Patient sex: M
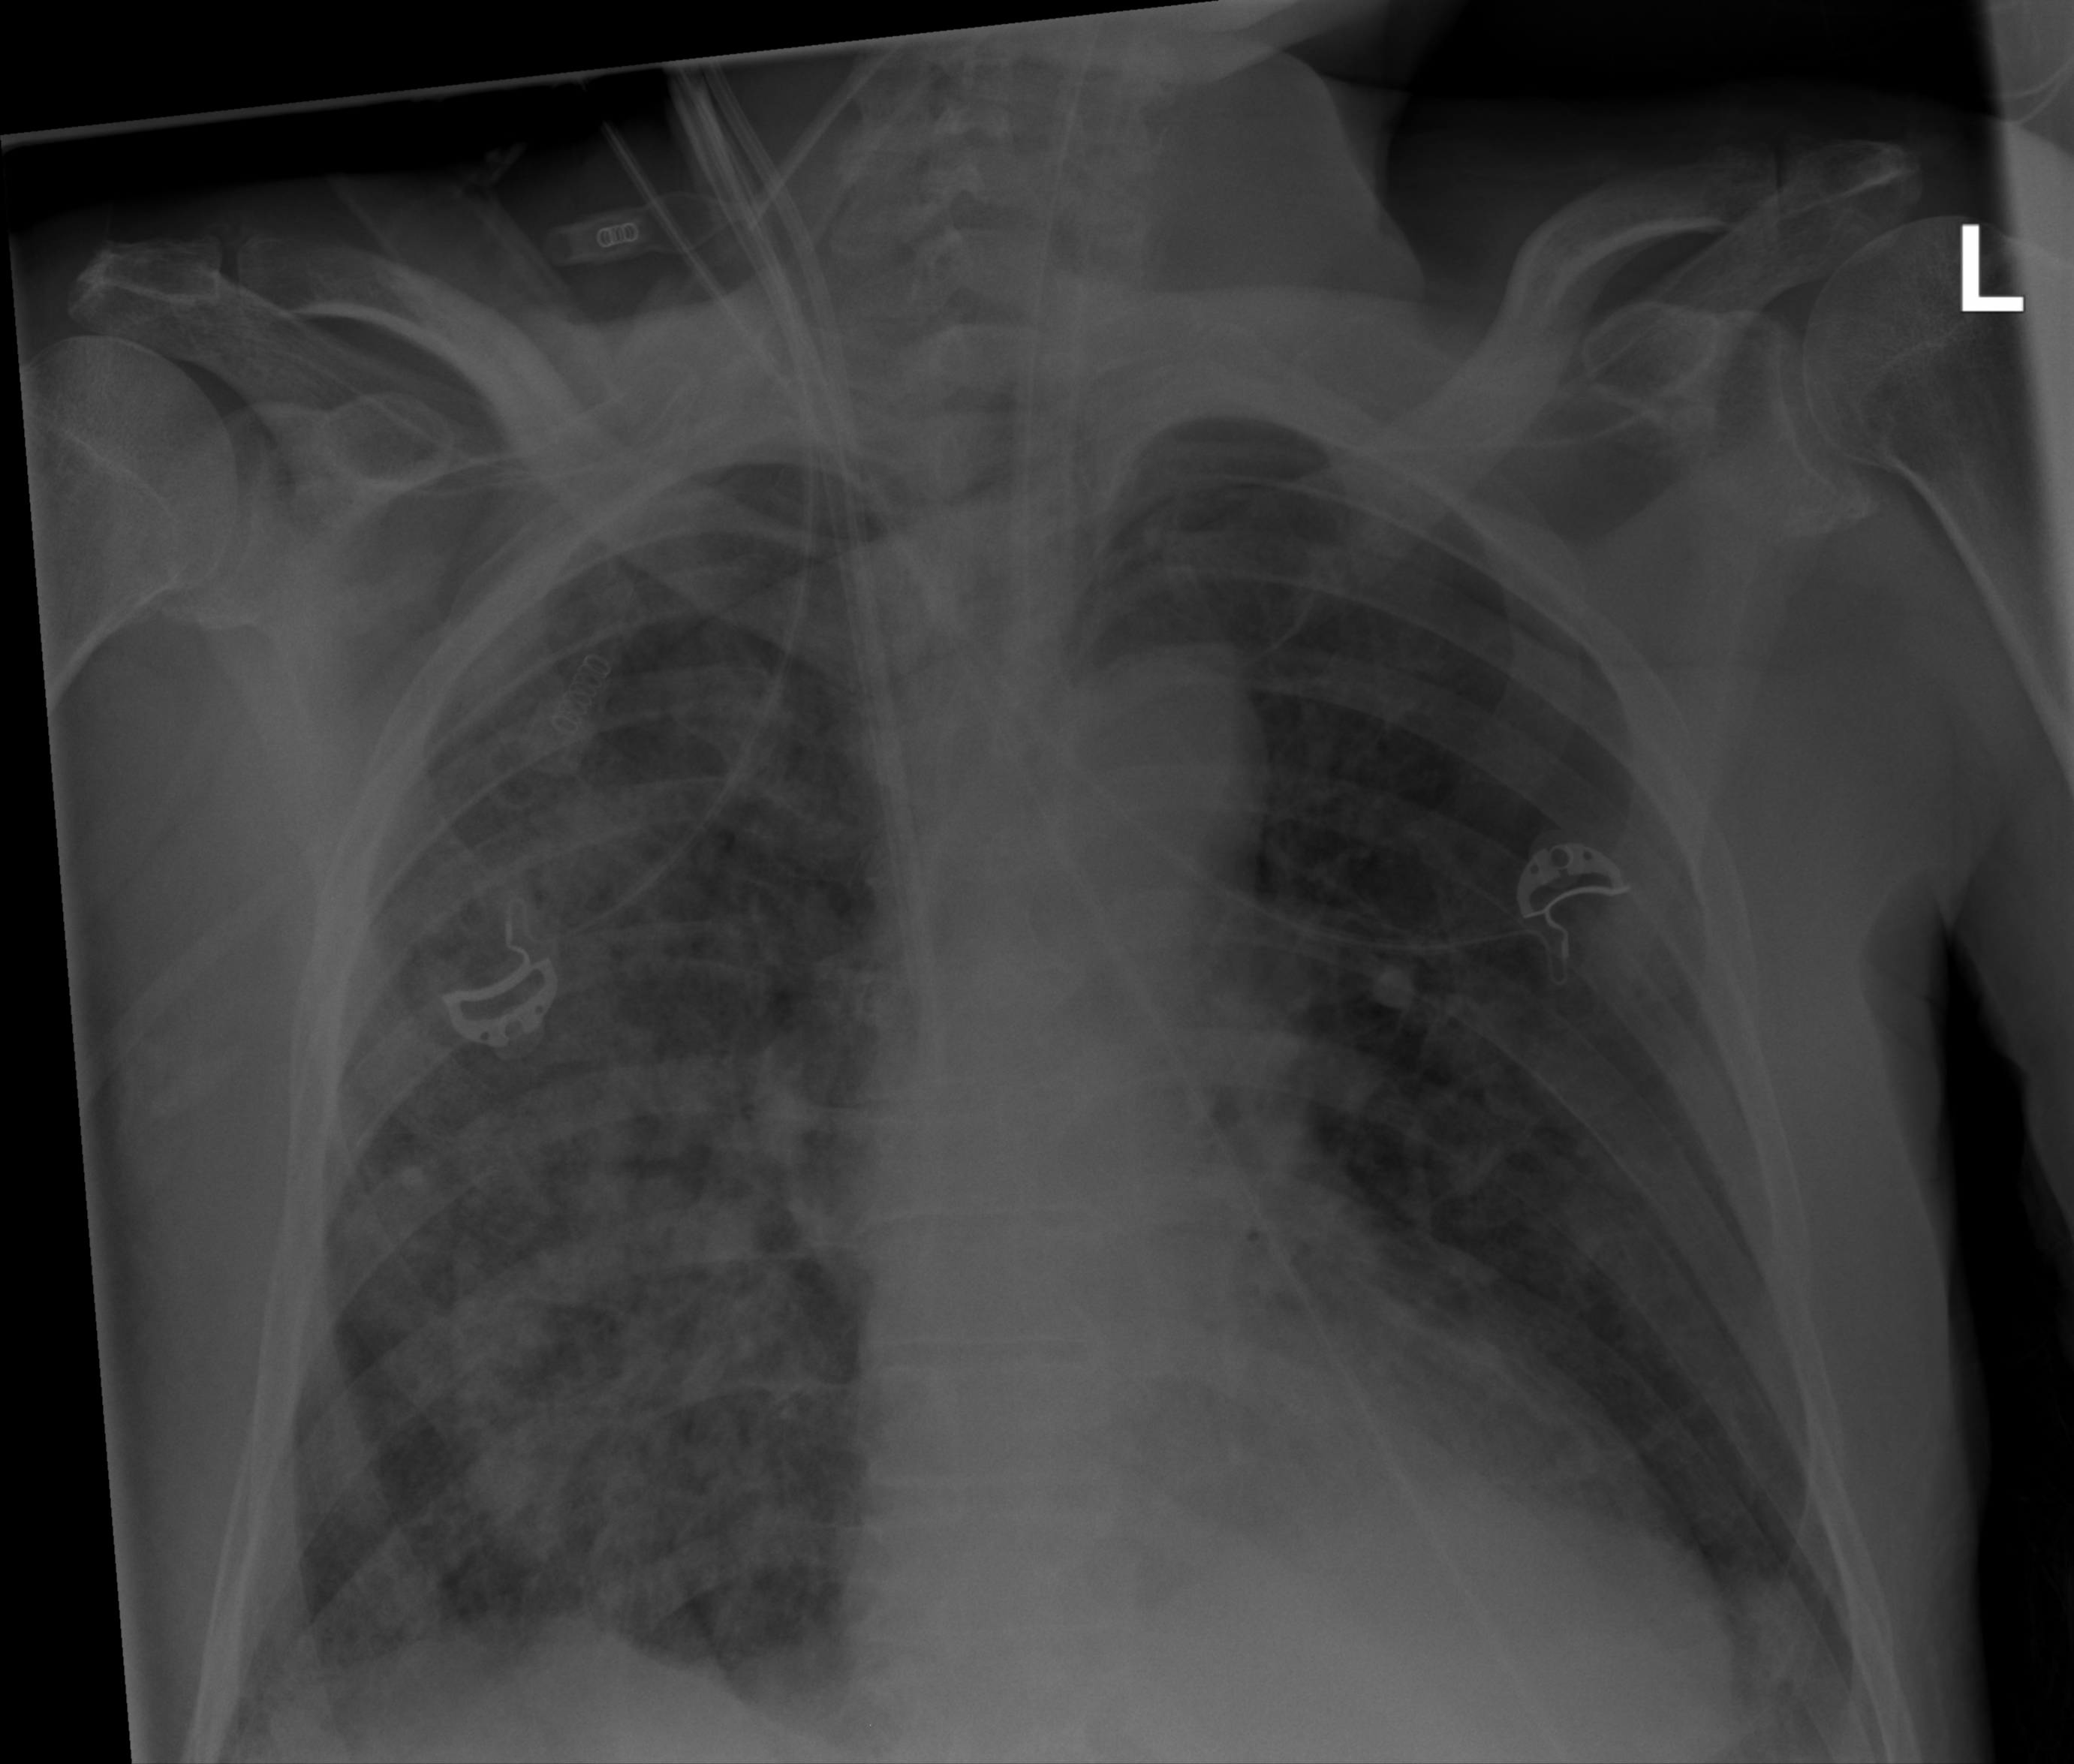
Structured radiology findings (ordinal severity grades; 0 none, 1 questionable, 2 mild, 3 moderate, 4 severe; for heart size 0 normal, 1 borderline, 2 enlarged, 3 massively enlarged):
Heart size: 1
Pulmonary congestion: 0
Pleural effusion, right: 1
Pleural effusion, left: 1
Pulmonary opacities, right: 4
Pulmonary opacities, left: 3
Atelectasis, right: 4
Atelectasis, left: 3